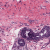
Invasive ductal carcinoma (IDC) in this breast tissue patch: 0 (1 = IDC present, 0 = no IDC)